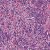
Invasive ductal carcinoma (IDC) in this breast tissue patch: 1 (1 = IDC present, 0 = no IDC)